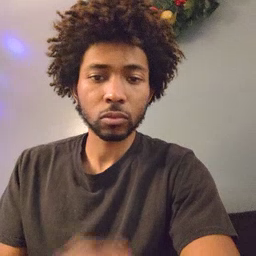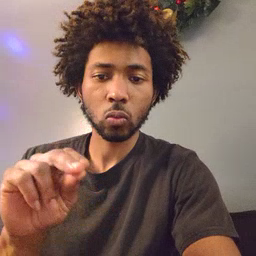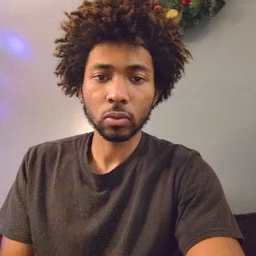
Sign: no